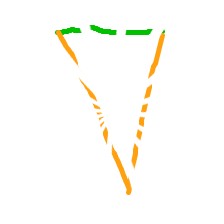
Shape: triangle